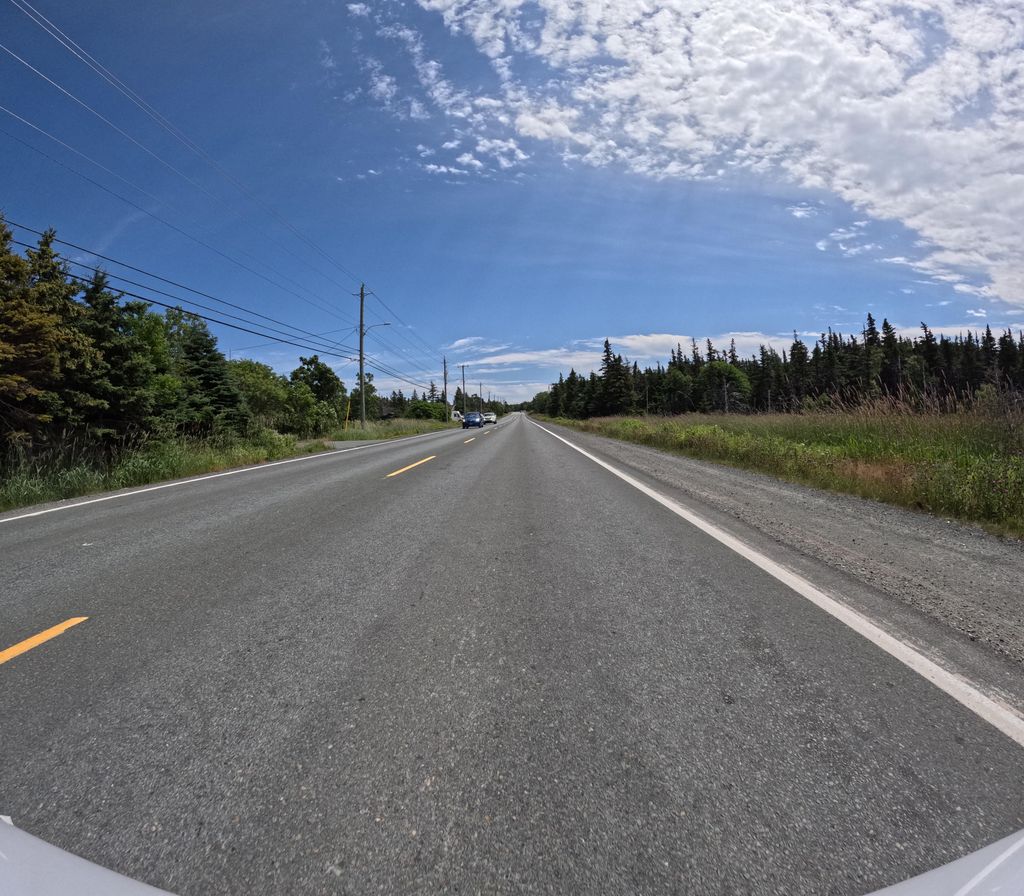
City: st_johns